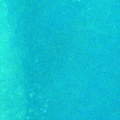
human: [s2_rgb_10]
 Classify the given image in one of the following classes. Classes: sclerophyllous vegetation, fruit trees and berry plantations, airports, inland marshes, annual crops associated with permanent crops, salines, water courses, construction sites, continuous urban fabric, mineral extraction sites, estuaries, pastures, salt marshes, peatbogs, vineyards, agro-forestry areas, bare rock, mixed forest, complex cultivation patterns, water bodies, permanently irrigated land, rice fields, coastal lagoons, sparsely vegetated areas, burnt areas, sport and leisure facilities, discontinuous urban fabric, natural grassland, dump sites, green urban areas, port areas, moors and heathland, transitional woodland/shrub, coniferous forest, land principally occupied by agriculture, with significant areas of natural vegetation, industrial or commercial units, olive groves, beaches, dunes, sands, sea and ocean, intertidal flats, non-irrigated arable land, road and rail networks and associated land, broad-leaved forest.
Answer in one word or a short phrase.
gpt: sea and ocean